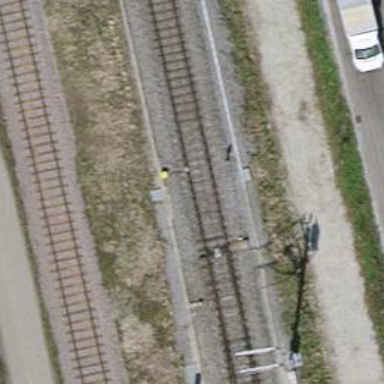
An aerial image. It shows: Railway switch.